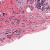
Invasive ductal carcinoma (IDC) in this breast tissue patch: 0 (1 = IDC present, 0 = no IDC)